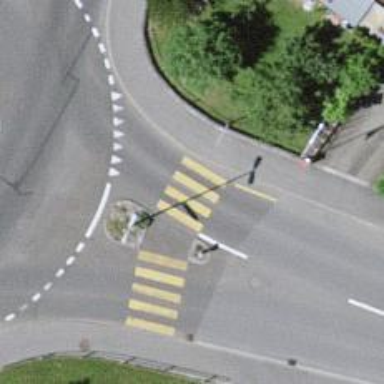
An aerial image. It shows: Uncontrolled zebra crossing on the road.